Question: I try to make a 20x20 UIImage with a simple blue circle.
I try with this function, but the result is a blue circle in a black square.
How do I remove the black square around the circle?
Function:
'''
+ (UIImage *)blueCircle {
static UIImage *blueCircle = nil;
static dispatch_once_t onceToken;
dispatch_once(&onceToken, ^{
UIGraphicsBeginImageContextWithOptions(CGSizeMake(20.f, 20.f), YES, 0.0f);
CGContextRef ctx = UIGraphicsGetCurrentContext();
CGContextSaveGState(ctx);
CGRect rect = CGRectMake(0, 0, 20, 20);
CGContextSetFillColorWithColor(ctx, [UIColor cyanColor].CGColor);
CGContextFillEllipseInRect(ctx, rect);
CGContextRestoreGState(ctx);
blueCircle = UIGraphicsGetImageFromCurrentImageContext();
UIGraphicsEndImageContext();
});
return blueCircle;
}
'''
actual result:

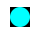
Answer: You need to include alpha channel into your bitmap: 'UIGraphicsBeginImageContextWithOptions(..., NO, ...)' if you want to see what is behind the corners.